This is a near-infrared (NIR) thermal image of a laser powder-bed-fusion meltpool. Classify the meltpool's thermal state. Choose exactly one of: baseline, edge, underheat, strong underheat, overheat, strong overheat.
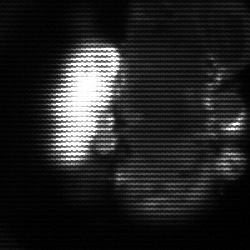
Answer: strong underheat